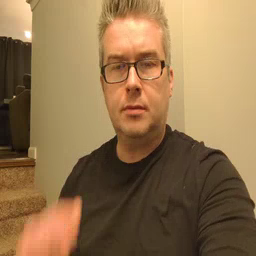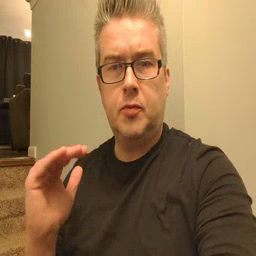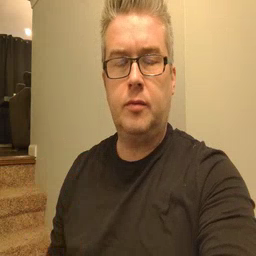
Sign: child